Question: How can I put an HTML table in this code that will separate the information, like for example separate "name" from "jomark"?
Here is my code:
'''
<?php
$idnumber=$_SESSION['SESS_MEMBER_ID'];
$result = mysql_query("SELECT * FROM student WHERE idnumber='$idnumber'");
while($row = mysql_fetch_array($result))
{
echo <tr>'Name:</tr> '.$row['firstname'].' '.$row['middlename'].' '.$row['lastname'].'<br>';
echo <tr>'Student No:</tr> '.$row['idnumber'].'<br>';
echo 'Department: '.$row['department'].'<br>';
echo 'Course: '.$row['course'].'<br>';
echo 'Major: '.$row['major'].'<br>';
echo 'Year Level: '.$row['yearlevel'].'<br>';
echo 'Sex: '.$row['sex'].'<br>';
echo 'Status: '.$row['status'].'<br>';
echo 'Date of Birth: '.$row['dateofbirth'].'<br>';
echo 'Place of Birth: '.$row['placeofbirth'].'<br>';
echo 'Nationality: '.$row['nationality'].'<br>';
echo 'Address: '.$row['address'].'<br>';
echo 'Mobile Number: '.$row['mobilenum'].'<br>';
echo 'Email Address: '.$row['emailaddress'].'<br>';
echo 'Guardian: '.$row['guardian'].'<br>';
}
</table>
?>
'''
Here is the current output:

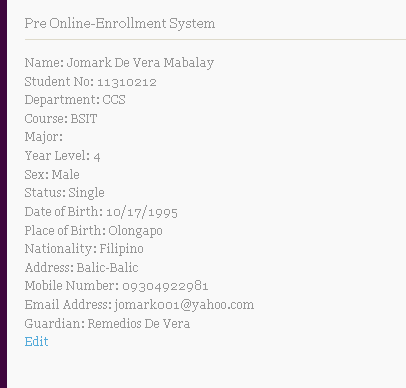
Answer: Well, first I'll suggest you to use divs instead of using tables but here the solution.
'''
<table>
<?php
$idnumber=$_SESSION['SESS_MEMBER_ID'];
$result = mysql_query("SELECT * FROM student WHERE idnumber='$idnumber'");
while($row = mysql_fetch_array($result))
{
echo '<tr><td>Name:</td><td>'.$row['firstname'].'</td><td>'.$row['middlename'].'</td><td>'.$row['lastname'].'</td></tr>';
echo '<tr><td>Student No:</td><td>'.$row['idnumber'].'</td><td> </td><td> </td></tr>';
echo '<tr><td>Department:</td><td>'.$row['department'].'</td><td> </td><td> </td></tr>';
echo '<tr><td>Course:</td><td>'.$row['course'].'</td><td> </td><td> </td></tr>';
echo '<tr><td>Major:</td><td>'.$row['major'].'</td><td> </td><td> </td></tr>';
echo '<tr><td>Year Level:</td><td>'.$row['yearlevel'].'</td><td> </td><td> </td></tr>';
echo '<tr><td>Sex:</td><td>'.$row['sex'].'</td><td> </td><td> </td></tr>';
echo '<tr><td>Status:</td><td>'.$row['status'].'</td><td> </td><td> </td></tr>';
echo '<tr><td>Date of Birth:</td><td>'.$row['dateofbirth'].'</td><td> </td><td> </td></tr>';
echo '<tr><td>Place of Birth:</td><td>'.$row['placeofbirth'].'</td><td> </td><td> </td></tr>';
echo '<tr><td>Nationality:</td><td>'.$row['nationality'].'</td><td> </td><td> </td></tr>';
echo '<tr><td>Address:</td><td>'.$row['address'].'</td><td> </td><td> </td><td> </td></tr>';
echo '<tr><td>Mobile Number:</td><td>'.$row['mobilenum'].'</td><td> </td><td> </td></tr>';
echo '<tr><td>Email Address:</td><td>'.$row['emailaddress'].'</td><td> </td><td> </td></tr>';
echo '<tr><td>Guardian:</td><td>'.$row['guardian'].' </td><td> </td><td> </td></tr>';
}
?>
</table>
'''